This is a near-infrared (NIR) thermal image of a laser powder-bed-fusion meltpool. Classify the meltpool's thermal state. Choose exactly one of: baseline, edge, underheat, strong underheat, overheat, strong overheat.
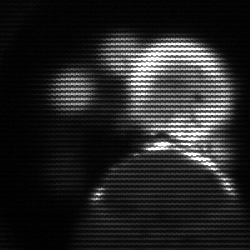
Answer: edge